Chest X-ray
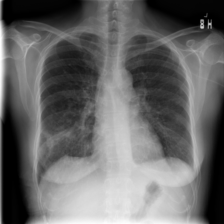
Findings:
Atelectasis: negative
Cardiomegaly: negative
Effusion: negative
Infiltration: negative
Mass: negative
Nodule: negative
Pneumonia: negative
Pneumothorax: negative
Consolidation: negative
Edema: negative
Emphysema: negative
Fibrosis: negative
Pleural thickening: negative
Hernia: negative